Field crop: maize
Growth stage: 1
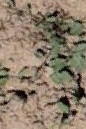
Species: convolvulus